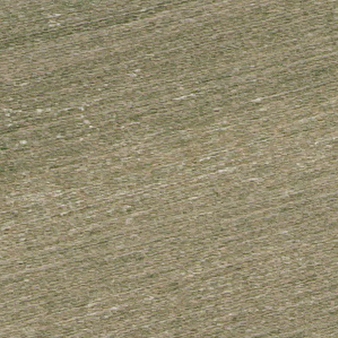
Label: other